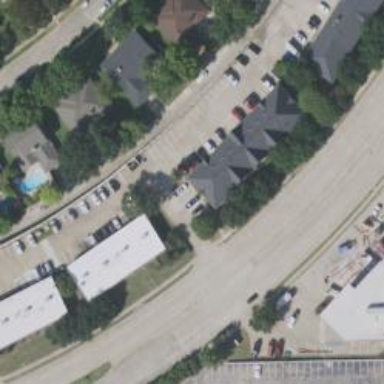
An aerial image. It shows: Commercial building.